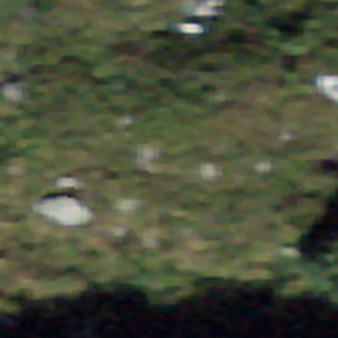
Label: other